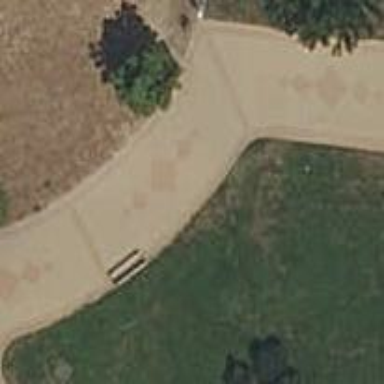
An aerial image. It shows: Footway surfaced with paving stones.